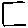
Label: square